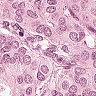
Metastatic tissue present: yes